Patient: sex F, age 73
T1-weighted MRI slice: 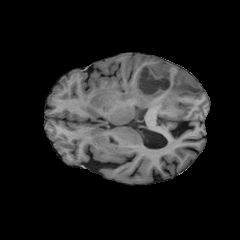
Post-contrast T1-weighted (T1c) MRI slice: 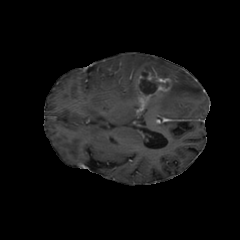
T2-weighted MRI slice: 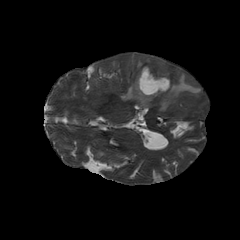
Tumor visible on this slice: yes
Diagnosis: Glioblastoma, IDH-wildtype
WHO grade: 4